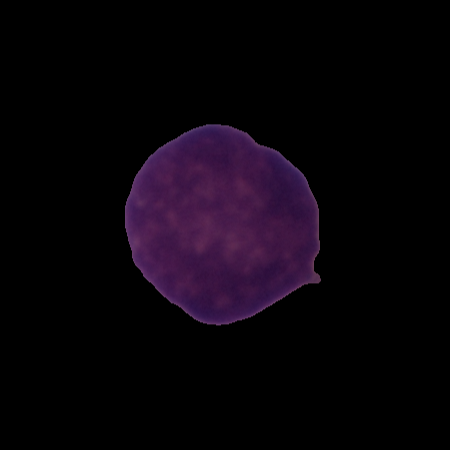
Label: cancer